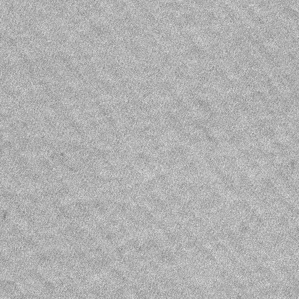
Label: frost